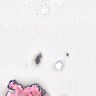
Metastatic tissue present: no